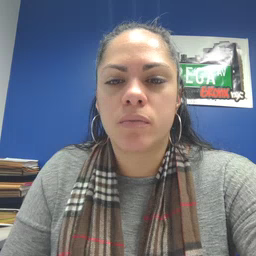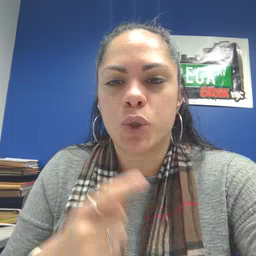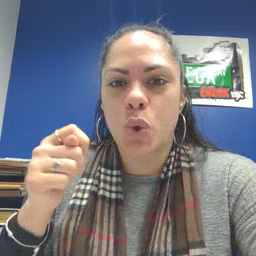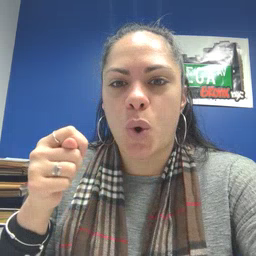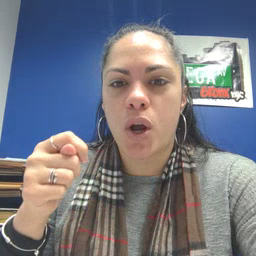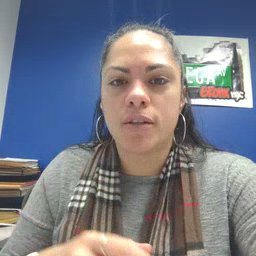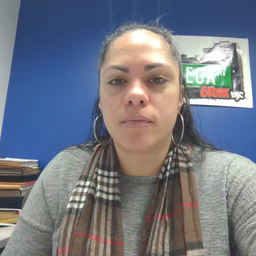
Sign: toy